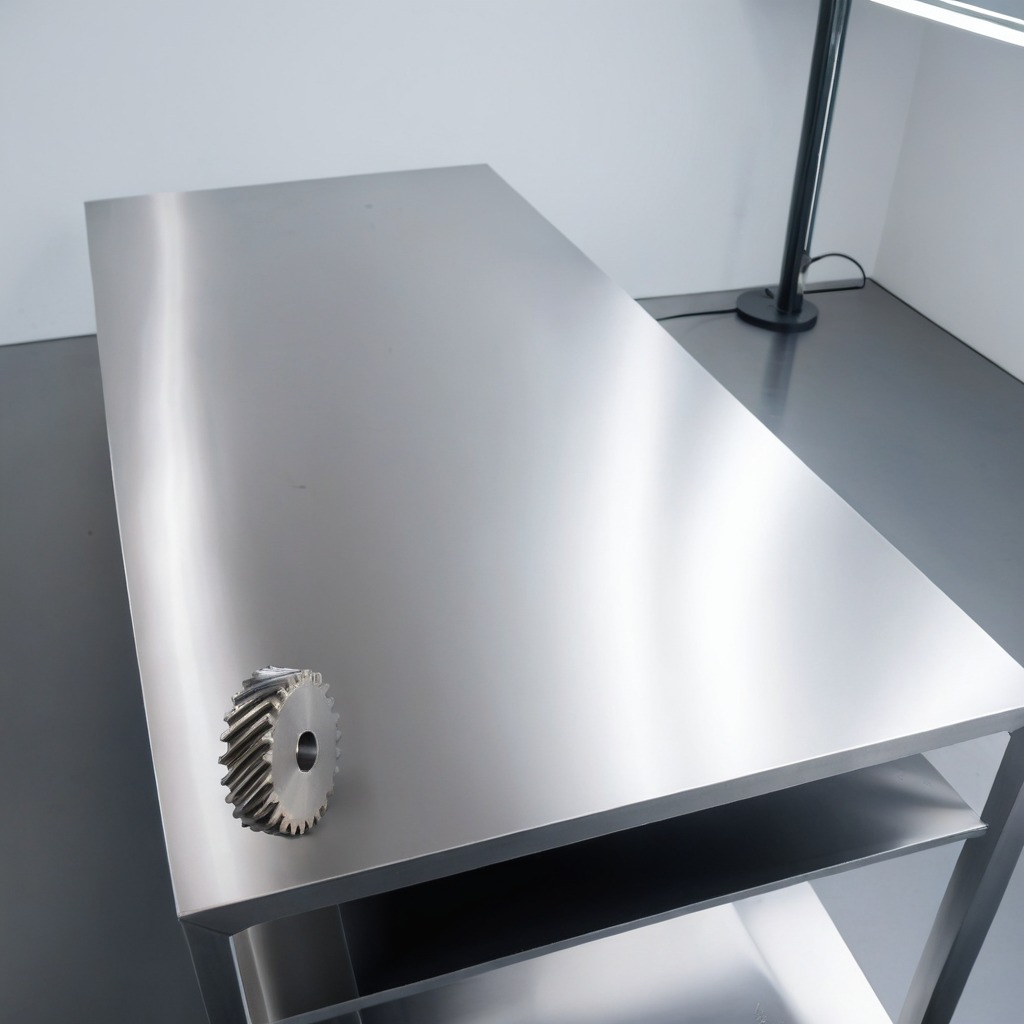
A steel gear with teeth is lying on a stainless steel table in a high-end prototyping lab.